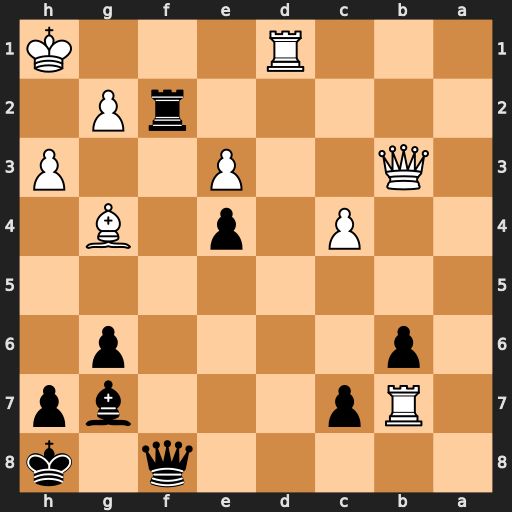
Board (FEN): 5q1k/1Rp3bp/1p4p1/8/2P1p1B1/1Q2P2P/5rP1/3R3K
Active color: b
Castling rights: -
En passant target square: -
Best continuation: Rf1+ Rxf1 Qxf1+ Kh2 Be5+ g3 Qf2+